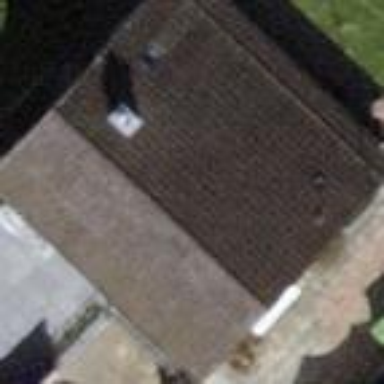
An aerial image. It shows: Pitched roof building.